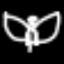
Label: angel